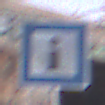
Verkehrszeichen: Informationsstelle
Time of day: SunriseSunset
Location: Outdoor (Suburban)
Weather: PartlyCloudy
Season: NotSpecified
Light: Natural